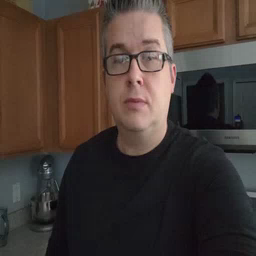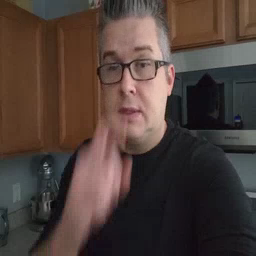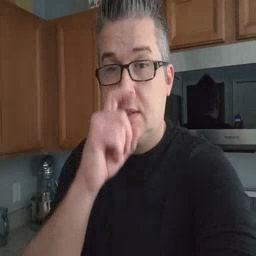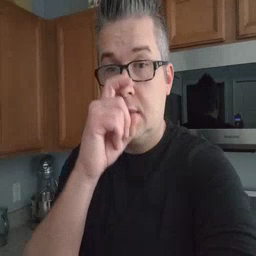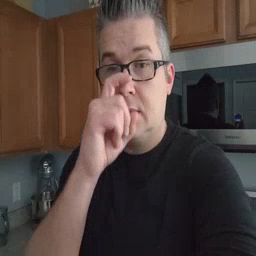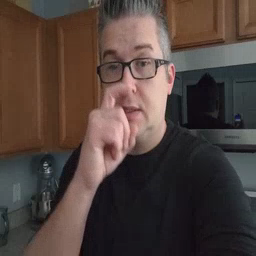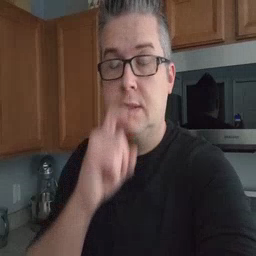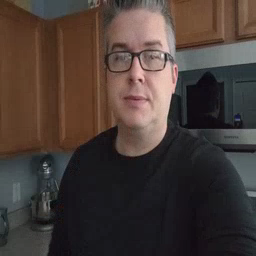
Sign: doll